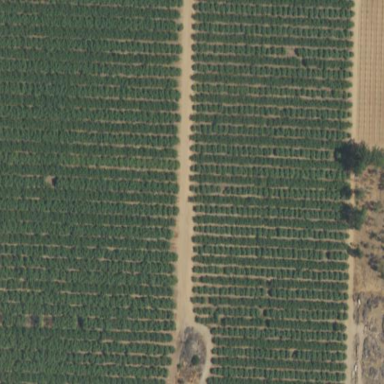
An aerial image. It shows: Almond orchard with rows of almond trees.